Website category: book
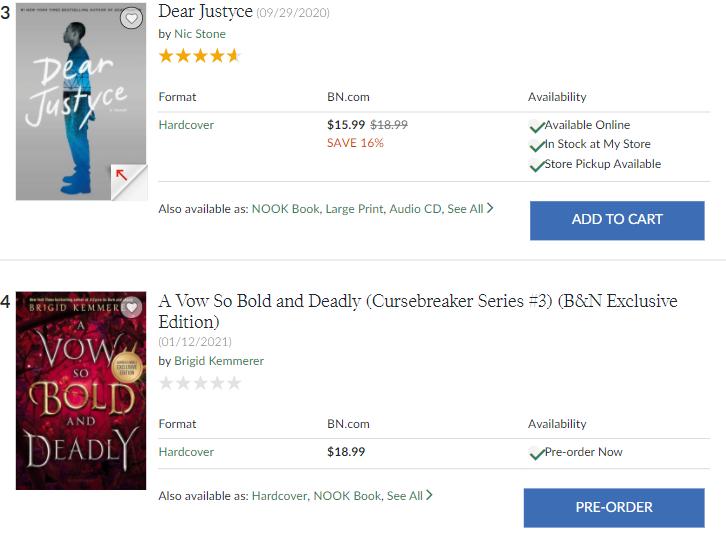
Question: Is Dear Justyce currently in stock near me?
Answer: yes

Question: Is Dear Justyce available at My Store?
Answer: yes

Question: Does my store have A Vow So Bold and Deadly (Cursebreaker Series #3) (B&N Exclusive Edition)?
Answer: no

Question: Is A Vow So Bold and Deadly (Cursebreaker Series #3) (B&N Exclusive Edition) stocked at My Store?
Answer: no

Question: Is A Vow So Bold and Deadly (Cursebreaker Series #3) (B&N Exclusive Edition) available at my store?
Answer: no

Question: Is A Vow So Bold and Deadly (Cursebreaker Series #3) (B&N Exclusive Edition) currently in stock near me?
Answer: no

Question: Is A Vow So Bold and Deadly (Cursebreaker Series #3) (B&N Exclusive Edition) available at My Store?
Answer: no

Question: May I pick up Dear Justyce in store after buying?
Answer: yes

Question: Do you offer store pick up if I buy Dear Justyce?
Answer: yes

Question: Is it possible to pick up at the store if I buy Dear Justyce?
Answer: yes

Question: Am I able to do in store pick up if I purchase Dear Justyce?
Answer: yes

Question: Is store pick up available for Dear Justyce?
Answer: yes

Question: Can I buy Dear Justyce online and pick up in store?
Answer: yes

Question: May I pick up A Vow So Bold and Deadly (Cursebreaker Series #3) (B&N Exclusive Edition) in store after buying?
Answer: no

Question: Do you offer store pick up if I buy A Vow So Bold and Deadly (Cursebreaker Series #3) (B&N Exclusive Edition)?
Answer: no

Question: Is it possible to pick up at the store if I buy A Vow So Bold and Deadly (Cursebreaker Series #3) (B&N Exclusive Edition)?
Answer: no

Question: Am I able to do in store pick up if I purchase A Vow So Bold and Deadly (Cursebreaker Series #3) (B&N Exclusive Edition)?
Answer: no

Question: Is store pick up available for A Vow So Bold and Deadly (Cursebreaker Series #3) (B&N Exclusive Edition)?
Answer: no

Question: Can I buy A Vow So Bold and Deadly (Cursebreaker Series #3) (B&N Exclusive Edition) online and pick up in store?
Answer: no